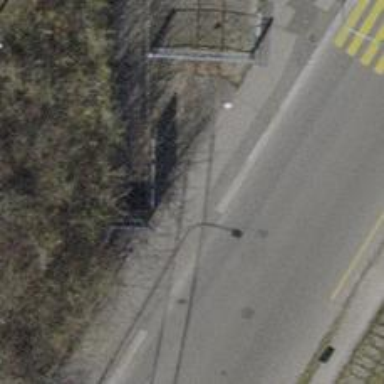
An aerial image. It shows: Railway crossing.